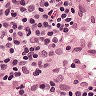
Metastatic tissue present: no